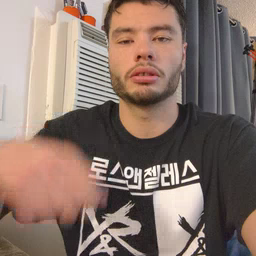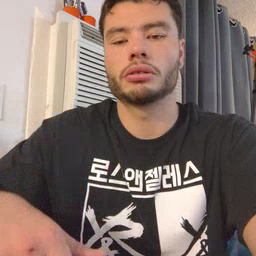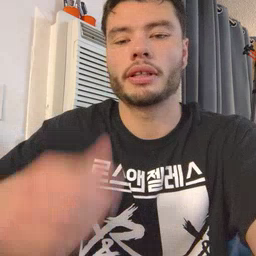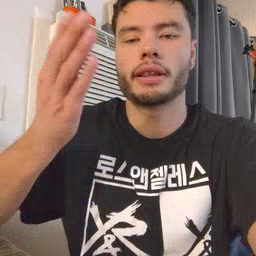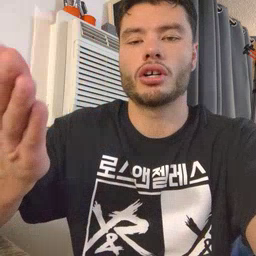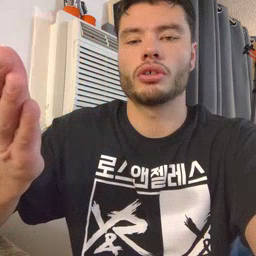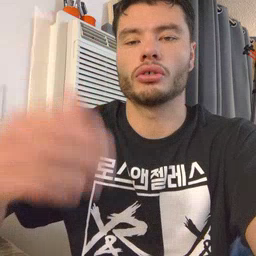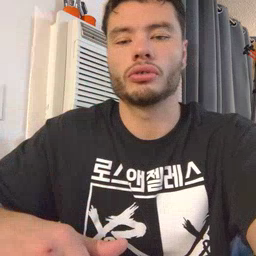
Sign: there